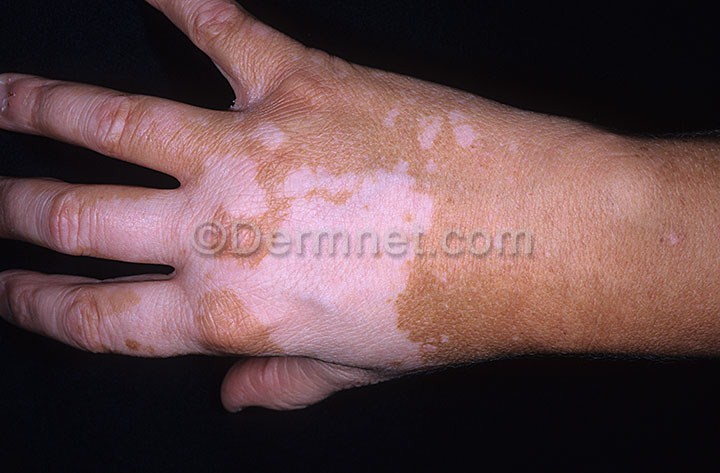
Disease: Light Diseases and Disorders of Pigmentation